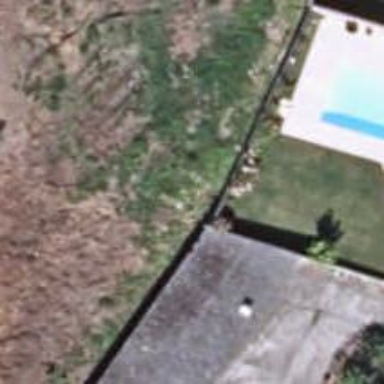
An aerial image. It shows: Fence.